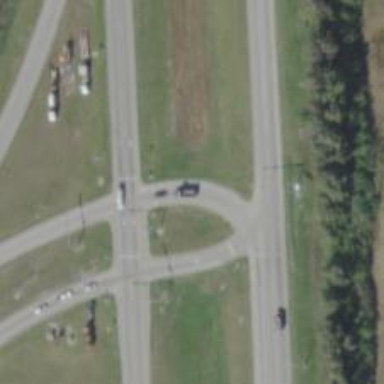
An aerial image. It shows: Asphalt trunk highway.